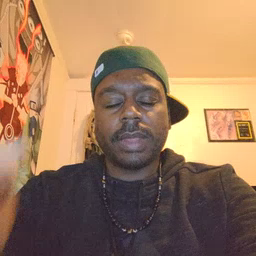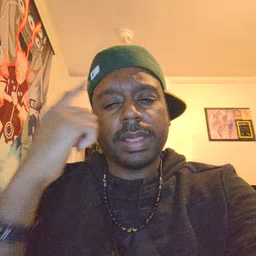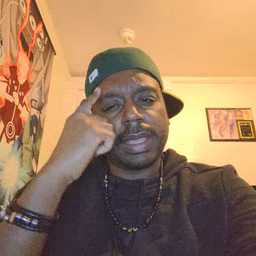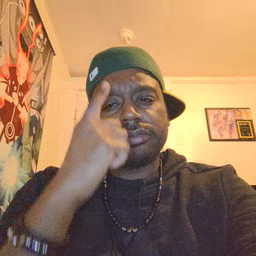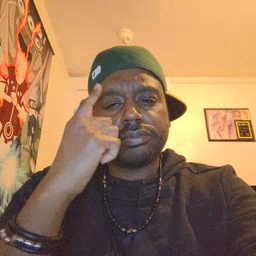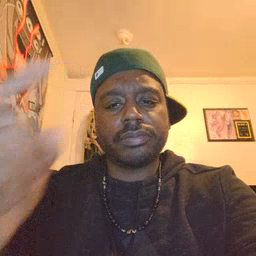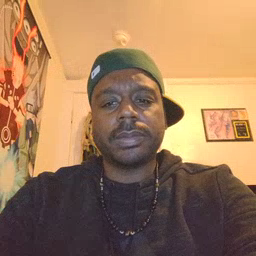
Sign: think